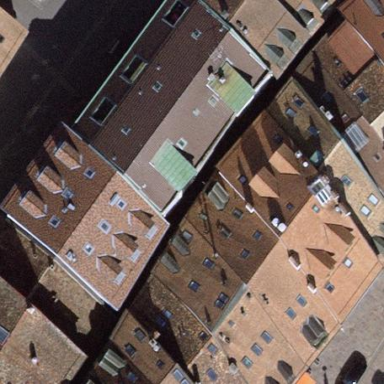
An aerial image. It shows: Apartments building with gabled roof made of roof tiles. The roof orientation is across.